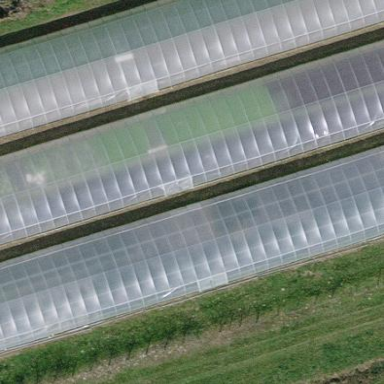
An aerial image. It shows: Greenhouse used for horticulture.